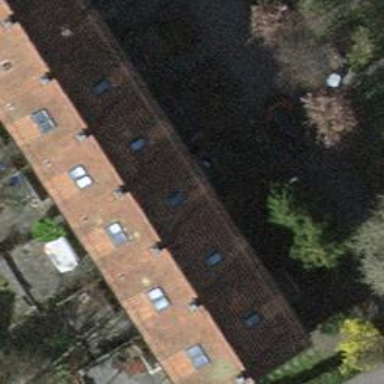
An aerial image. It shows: Beige house with gabled roof covered in roof tiles of orangered color. The roof is oriented across the building.